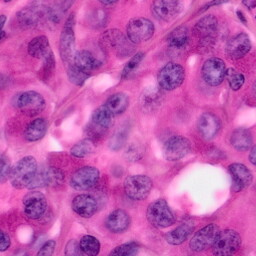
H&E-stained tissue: Pancreatic